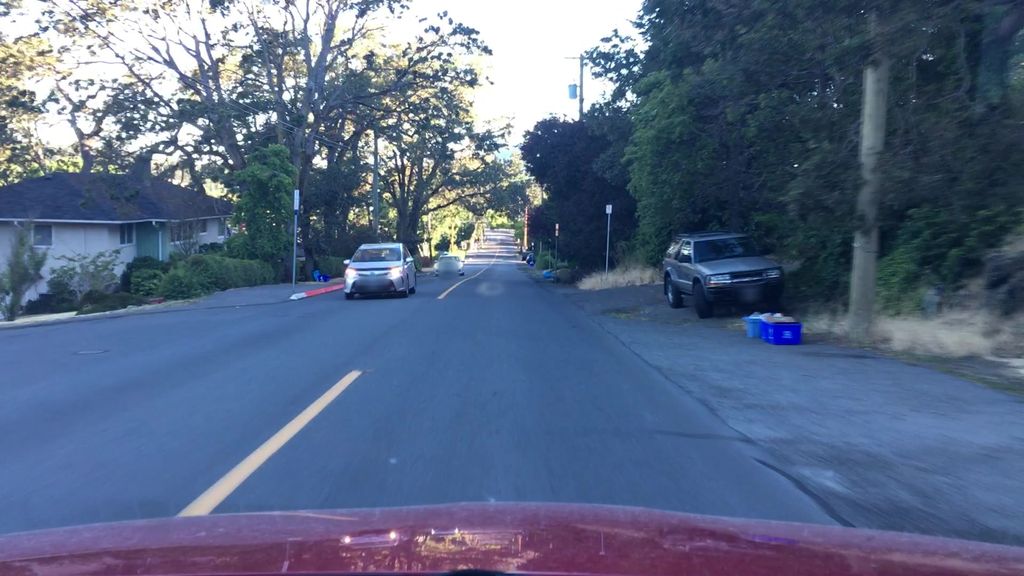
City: victoria